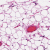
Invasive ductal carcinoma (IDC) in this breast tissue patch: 0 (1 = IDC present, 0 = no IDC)